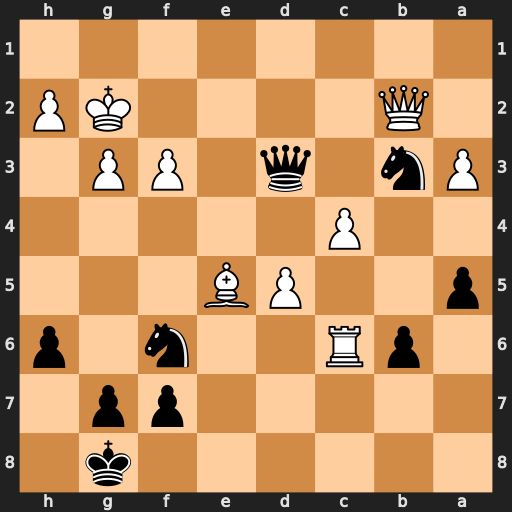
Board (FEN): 6k1/5pp1/1pR2n1p/p2PB3/2P5/Pn1q1PP1/1Q4KP/8
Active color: b
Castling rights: -
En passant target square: -
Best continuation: Nd2 Kf2 Qxf3+